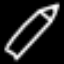
Label: pencil